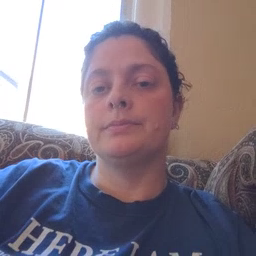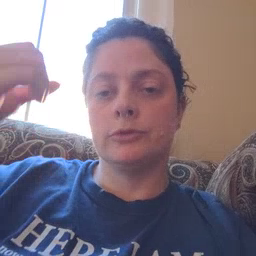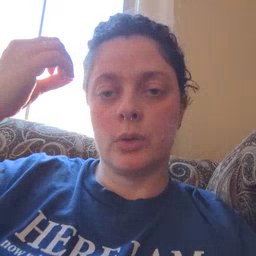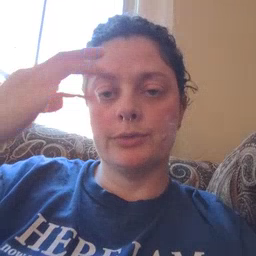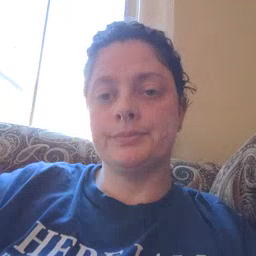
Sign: shower